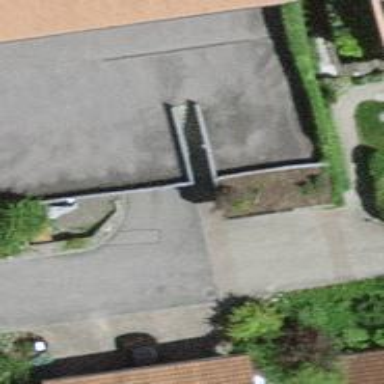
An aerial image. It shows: Parking entrance.